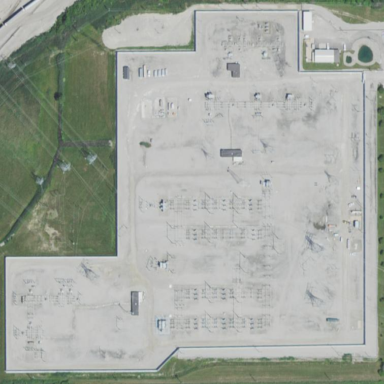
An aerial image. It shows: Fence surrounds transmission level power substation.